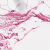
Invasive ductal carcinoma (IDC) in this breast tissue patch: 0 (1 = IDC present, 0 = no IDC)